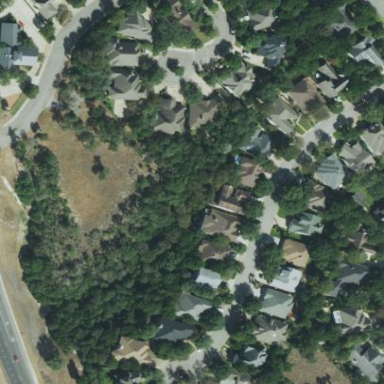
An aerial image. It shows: Residential area consisting of single-family homes in subdivision.